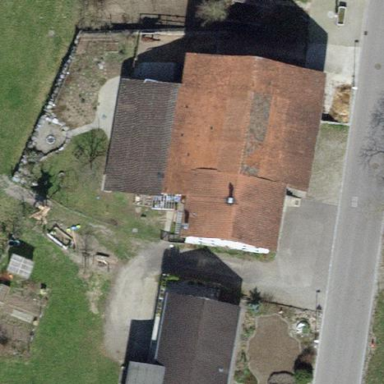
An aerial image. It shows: Farm building with gabled roof.